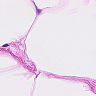
Metastatic tissue present: no